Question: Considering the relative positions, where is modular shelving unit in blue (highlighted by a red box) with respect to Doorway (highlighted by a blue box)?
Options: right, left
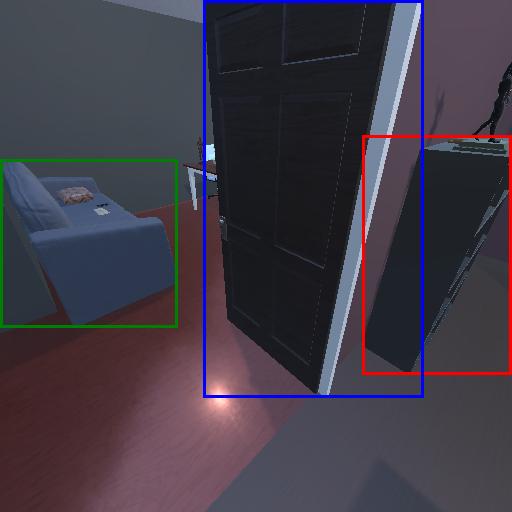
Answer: right